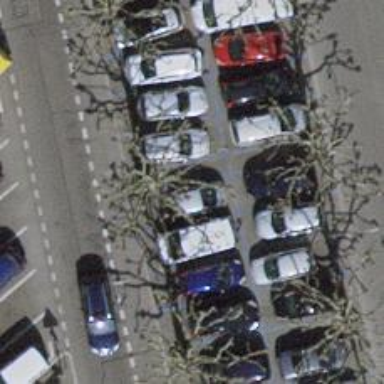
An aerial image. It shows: Avenue of trees.